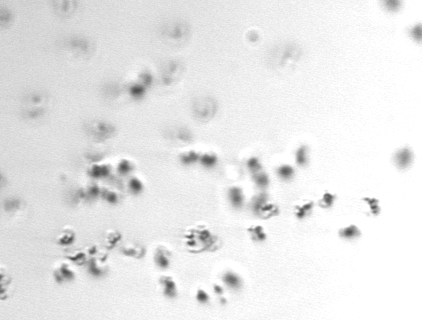
Label: Phaeocystis